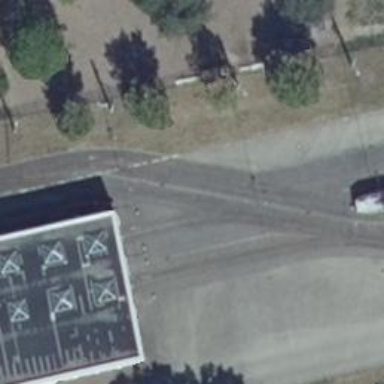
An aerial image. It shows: Tram railway with contact lines for electrification.